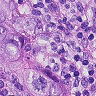
Metastatic tissue present: yes